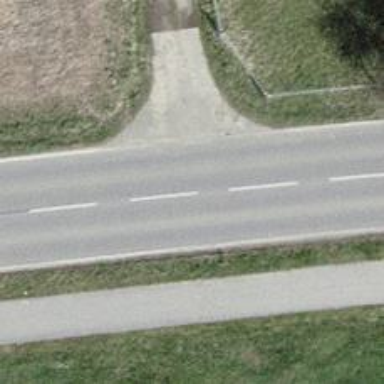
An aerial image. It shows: Secondary road with separate asphalt cycleway and sidewalk.